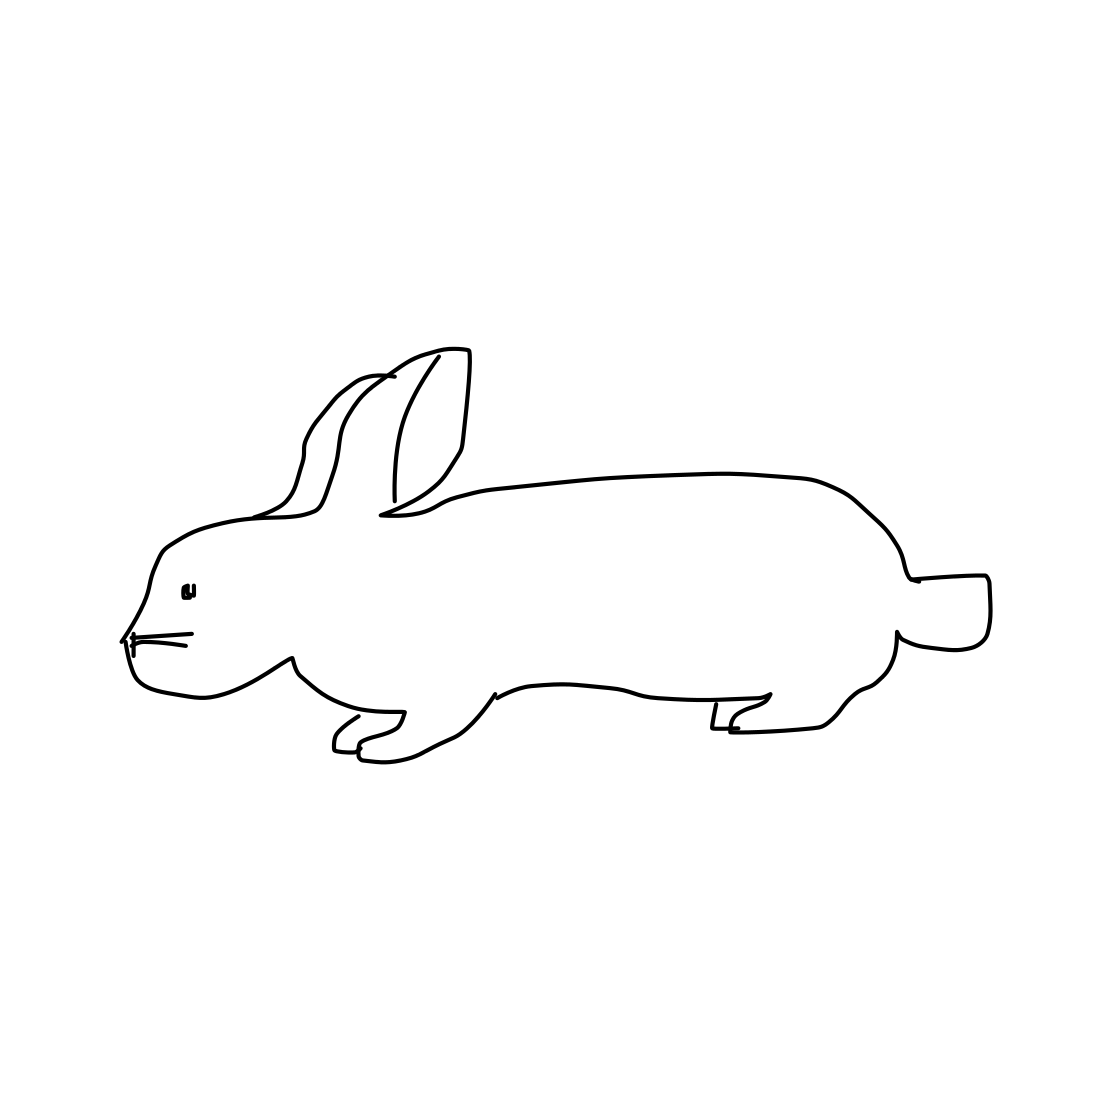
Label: rabbit